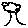
Label: tree